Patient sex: M
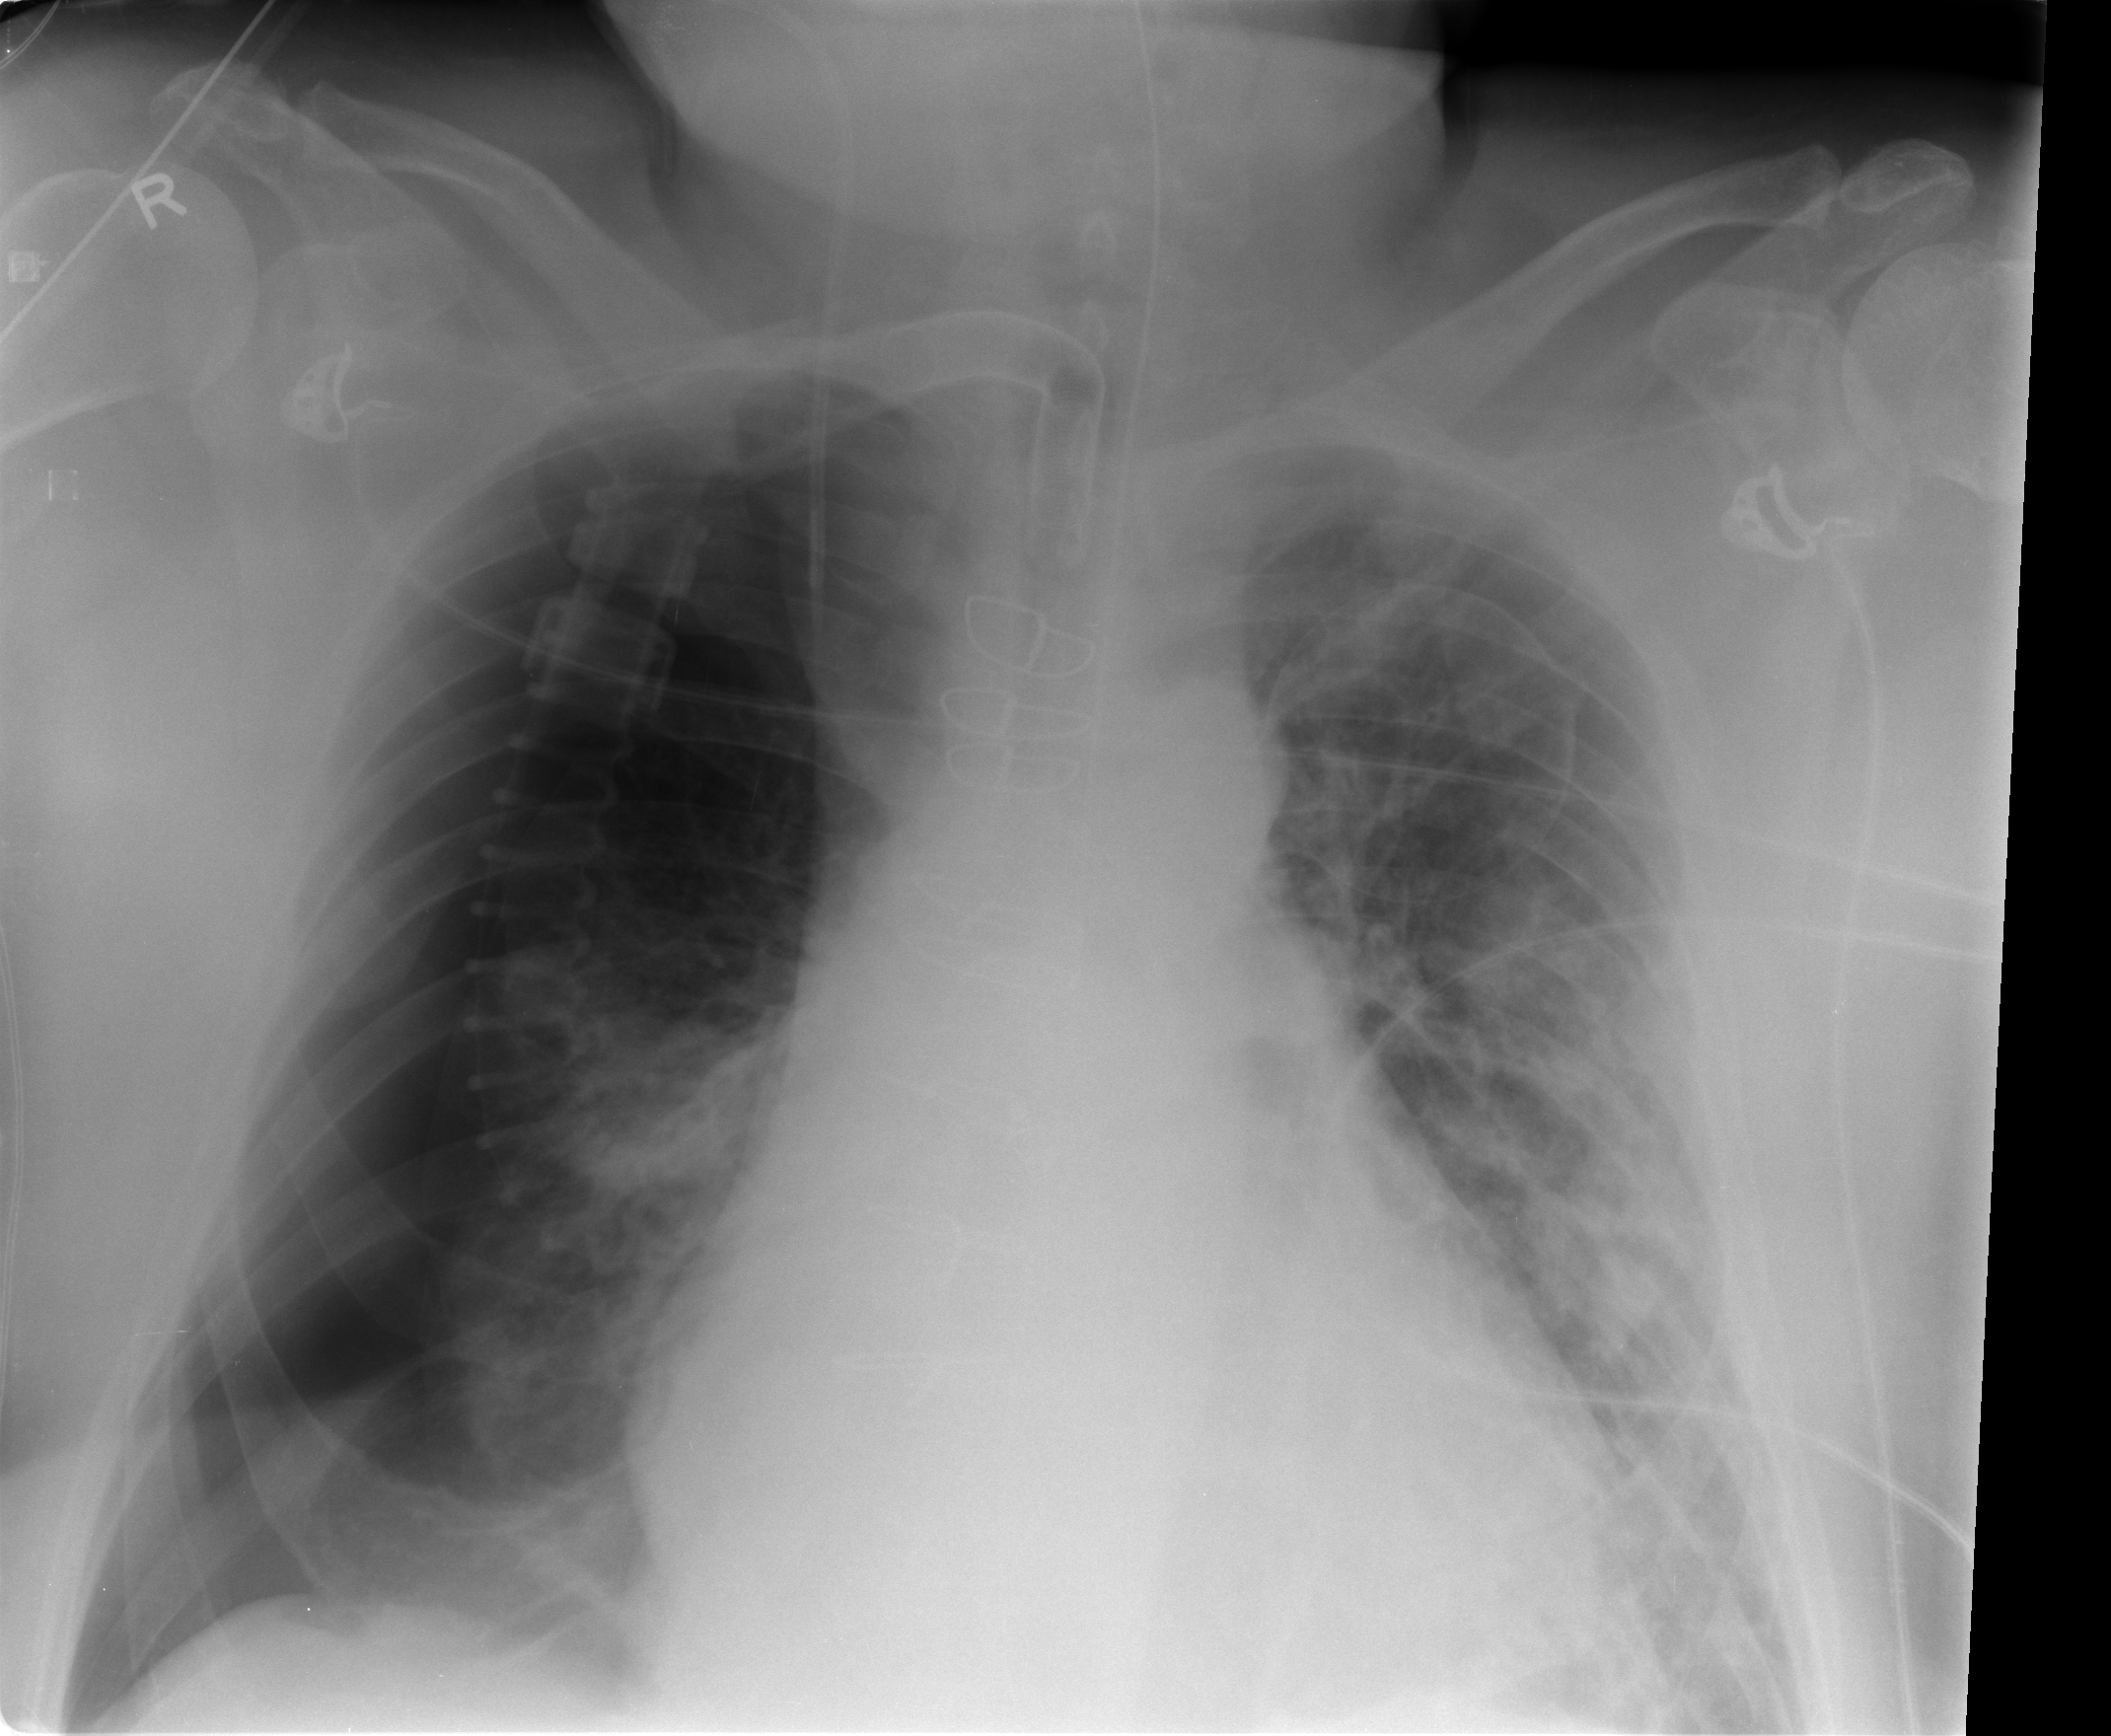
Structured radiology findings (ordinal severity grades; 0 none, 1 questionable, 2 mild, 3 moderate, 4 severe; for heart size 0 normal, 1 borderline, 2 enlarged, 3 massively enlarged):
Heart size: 2
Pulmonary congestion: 1
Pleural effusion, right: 1
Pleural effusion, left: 1
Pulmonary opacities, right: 2
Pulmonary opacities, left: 3
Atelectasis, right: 3
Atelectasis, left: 2